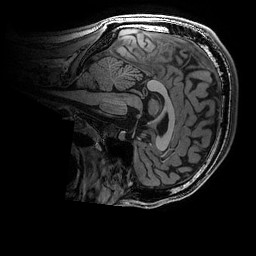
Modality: T1w
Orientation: sagittal
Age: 21
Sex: male
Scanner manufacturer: ge
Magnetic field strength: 3 T
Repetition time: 0.007 s
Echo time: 0.00342 s